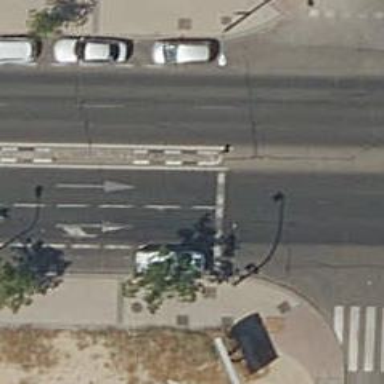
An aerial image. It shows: Road with traffic signals.